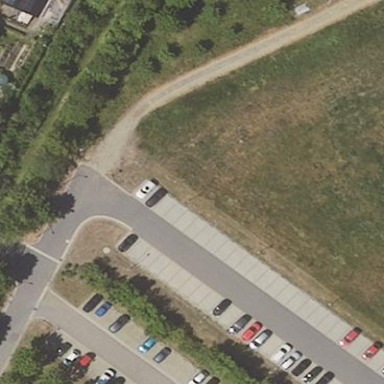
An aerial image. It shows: Parking area with surface.